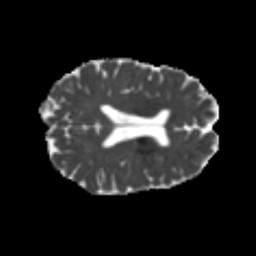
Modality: MD
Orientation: axial
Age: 24
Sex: female
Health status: healthy
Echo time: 0.074 s